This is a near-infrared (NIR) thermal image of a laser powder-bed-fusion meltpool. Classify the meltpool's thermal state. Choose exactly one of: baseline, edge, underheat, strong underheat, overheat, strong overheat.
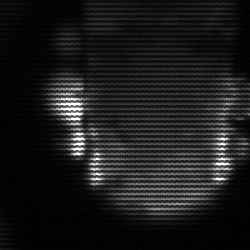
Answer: baseline